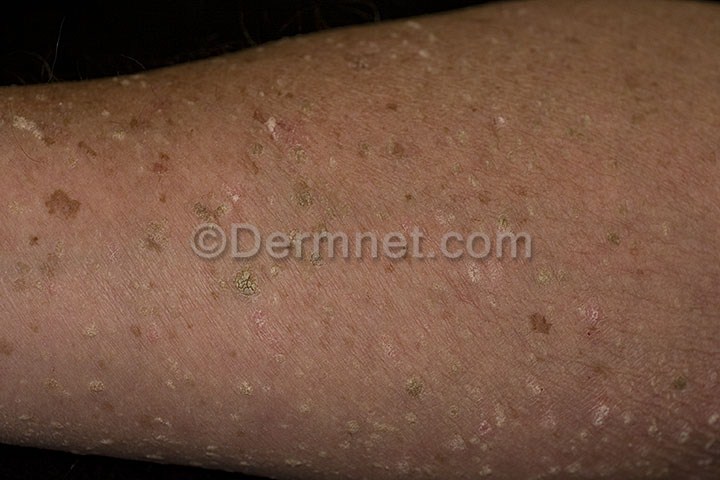
Disease: Warts Molluscum and other Viral Infections